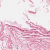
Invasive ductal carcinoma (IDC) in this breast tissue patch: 0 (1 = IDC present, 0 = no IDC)